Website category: book
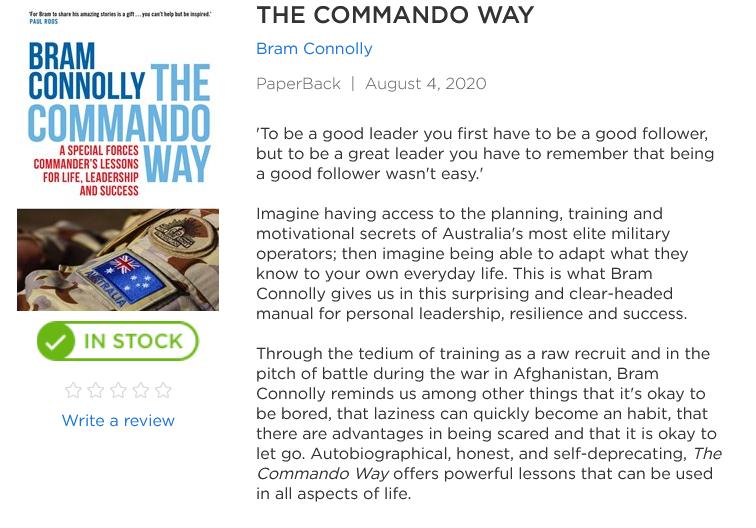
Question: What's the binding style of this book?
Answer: PaperBack

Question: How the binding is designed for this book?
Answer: PaperBack

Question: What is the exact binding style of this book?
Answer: PaperBack

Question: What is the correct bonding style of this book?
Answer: PaperBack

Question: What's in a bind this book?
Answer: PaperBack

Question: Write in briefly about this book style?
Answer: PaperBack

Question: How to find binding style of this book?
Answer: PaperBack

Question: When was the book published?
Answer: August 4, 2020

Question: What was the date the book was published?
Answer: August 4, 2020

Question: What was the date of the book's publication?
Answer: August 4, 2020

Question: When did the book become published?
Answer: August 4, 2020

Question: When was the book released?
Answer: August 4, 2020

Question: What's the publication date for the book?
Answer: August 4, 2020